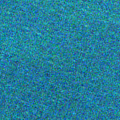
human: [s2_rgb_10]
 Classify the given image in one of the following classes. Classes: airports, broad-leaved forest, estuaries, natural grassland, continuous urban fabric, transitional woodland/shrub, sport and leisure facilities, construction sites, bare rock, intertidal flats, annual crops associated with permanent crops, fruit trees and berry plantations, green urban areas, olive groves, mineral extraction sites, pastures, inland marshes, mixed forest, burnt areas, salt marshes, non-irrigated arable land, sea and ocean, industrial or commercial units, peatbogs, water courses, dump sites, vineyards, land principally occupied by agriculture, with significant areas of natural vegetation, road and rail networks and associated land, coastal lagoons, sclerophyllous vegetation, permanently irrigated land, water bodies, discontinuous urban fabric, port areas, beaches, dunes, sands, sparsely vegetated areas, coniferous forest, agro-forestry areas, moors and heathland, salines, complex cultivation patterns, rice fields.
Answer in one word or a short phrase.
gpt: sea and ocean